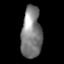
Tissue: lung
Cell type: Epithelial cells
Senescence score: 0.1811
Nuclear area (px): 1023
Mean DAPI intensity: 127.072